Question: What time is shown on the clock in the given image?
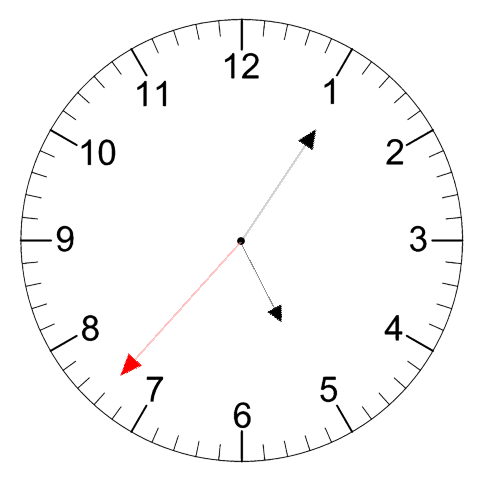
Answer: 05:05:37